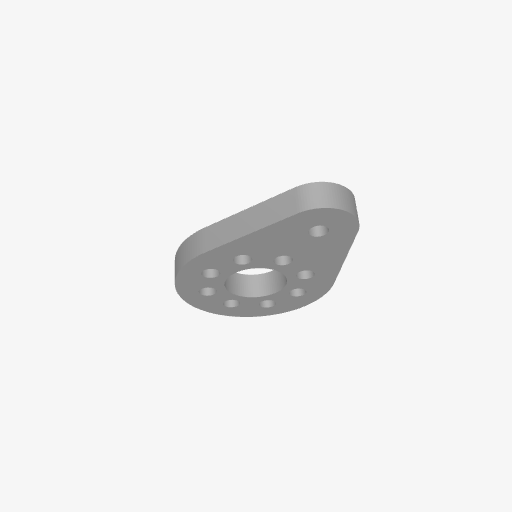
Part: HubMountControlArm24